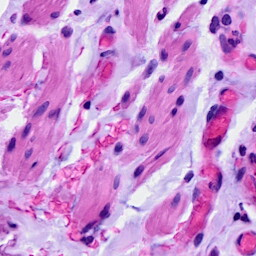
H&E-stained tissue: Ovarian